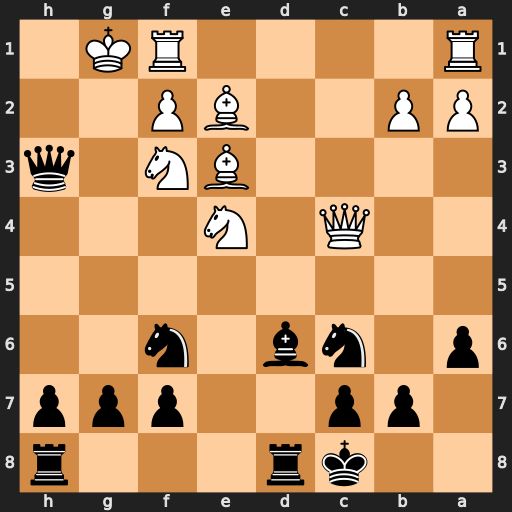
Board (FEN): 2kr3r/1pp2ppp/p1nb1n2/8/2Q1N3/4BN1q/PP2BP2/R4RK1
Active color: b
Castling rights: -
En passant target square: -
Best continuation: Qg4+ Ng3 Bxg3 Qxg4+ Nxg4